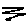
Label: zigzag